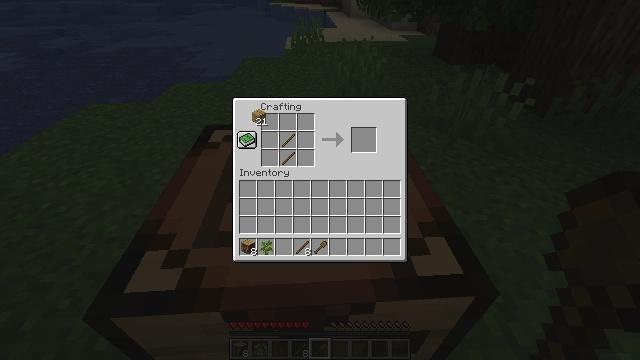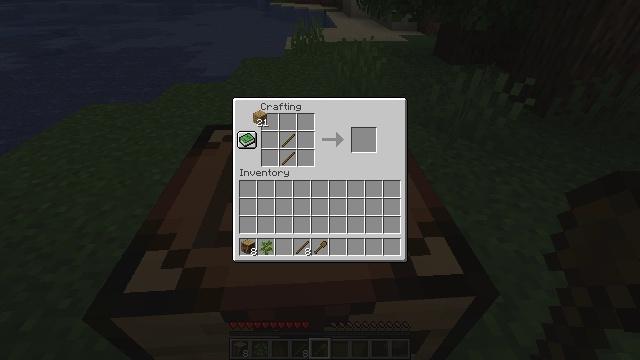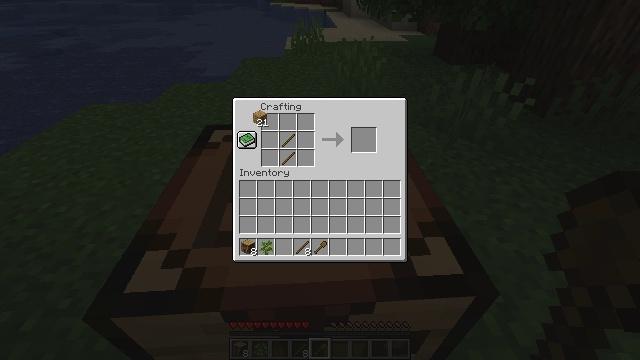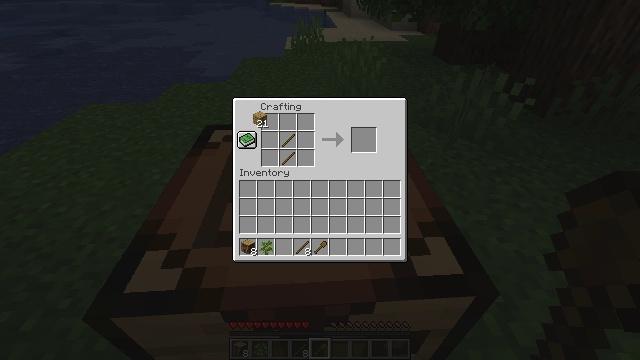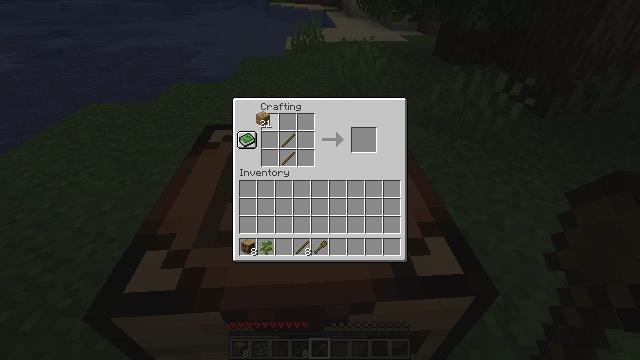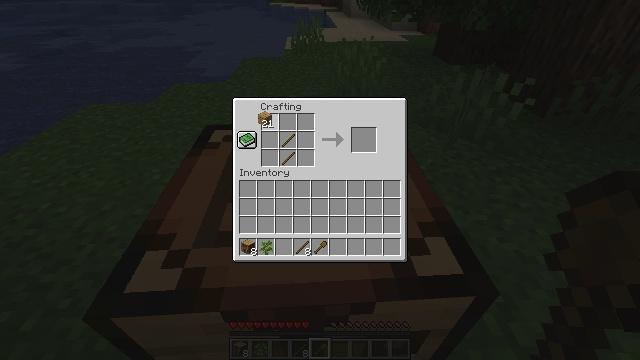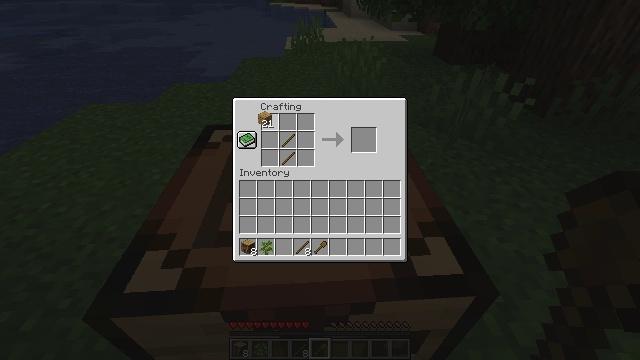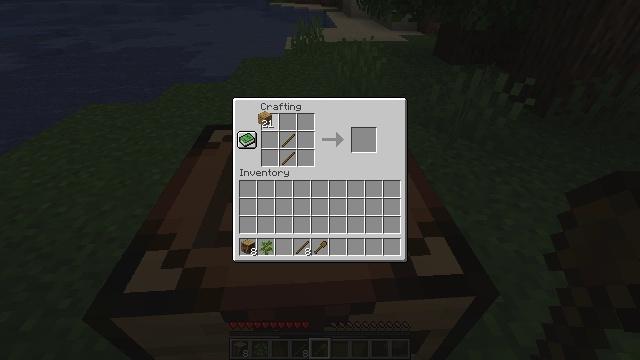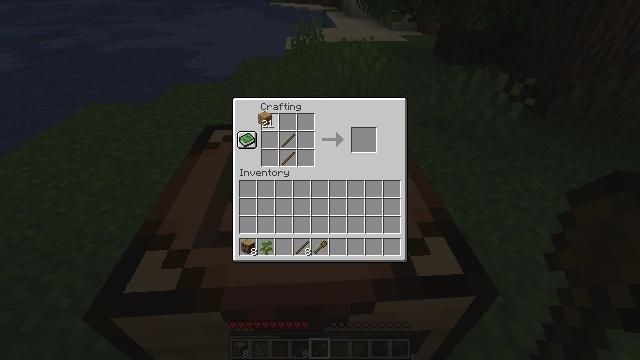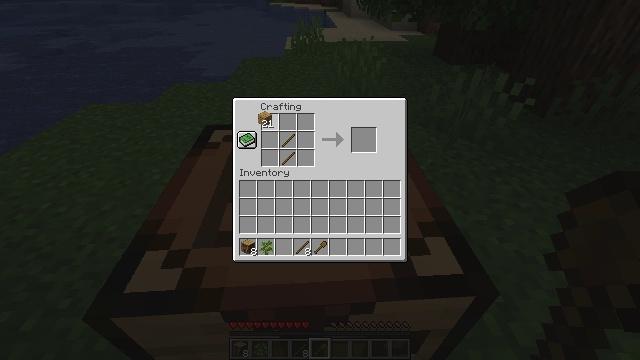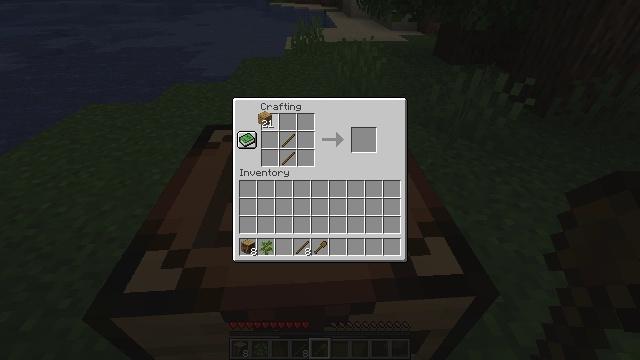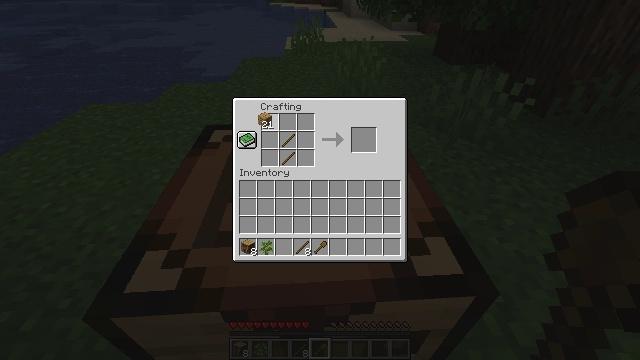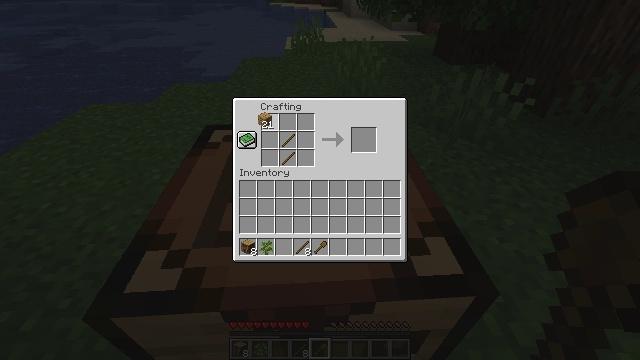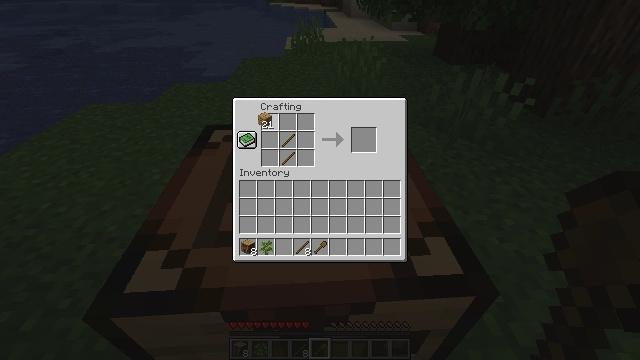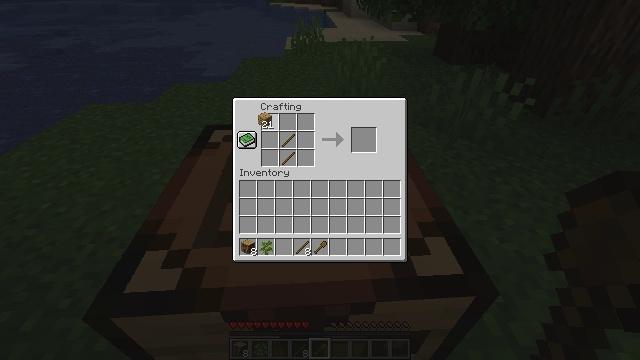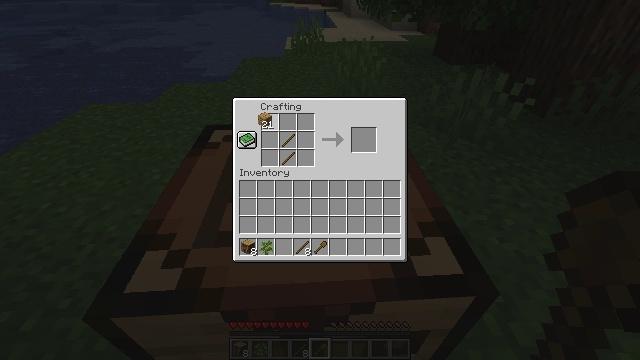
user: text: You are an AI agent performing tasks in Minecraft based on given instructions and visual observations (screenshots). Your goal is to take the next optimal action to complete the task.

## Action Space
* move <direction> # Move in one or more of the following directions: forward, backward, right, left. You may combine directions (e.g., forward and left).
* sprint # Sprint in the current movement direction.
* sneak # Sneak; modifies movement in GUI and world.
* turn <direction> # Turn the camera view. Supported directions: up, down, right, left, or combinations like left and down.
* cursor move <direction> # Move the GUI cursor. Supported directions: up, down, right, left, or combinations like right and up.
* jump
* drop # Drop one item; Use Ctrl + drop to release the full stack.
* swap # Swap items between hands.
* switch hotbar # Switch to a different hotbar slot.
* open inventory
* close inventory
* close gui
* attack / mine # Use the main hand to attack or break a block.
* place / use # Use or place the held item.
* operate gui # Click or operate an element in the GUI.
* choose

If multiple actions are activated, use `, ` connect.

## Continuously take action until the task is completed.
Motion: motion action
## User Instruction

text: Interact with the crafting table to craft a wooden hoe.
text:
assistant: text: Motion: no_op
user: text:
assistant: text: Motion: no_op
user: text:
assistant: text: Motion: no_op
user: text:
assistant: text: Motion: no_op
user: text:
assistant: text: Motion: no_op
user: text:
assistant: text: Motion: no_op
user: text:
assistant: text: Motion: no_op
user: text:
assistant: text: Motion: no_op
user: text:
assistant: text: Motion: no_op
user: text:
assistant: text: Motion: no_op
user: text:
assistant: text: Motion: no_op
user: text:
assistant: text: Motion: choose
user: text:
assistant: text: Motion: choose
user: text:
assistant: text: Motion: choose
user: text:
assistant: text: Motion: choose
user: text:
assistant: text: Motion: no_op
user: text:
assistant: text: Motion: no_op
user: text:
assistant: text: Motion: no_op
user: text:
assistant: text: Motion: no_op
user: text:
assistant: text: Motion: no_op
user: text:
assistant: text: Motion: no_op
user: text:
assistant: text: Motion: no_op
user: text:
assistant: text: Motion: no_op
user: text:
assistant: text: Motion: no_op
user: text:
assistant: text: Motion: no_op
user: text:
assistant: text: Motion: no_op
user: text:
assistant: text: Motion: no_op
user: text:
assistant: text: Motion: no_op
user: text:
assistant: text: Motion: no_op
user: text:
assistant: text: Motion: no_op